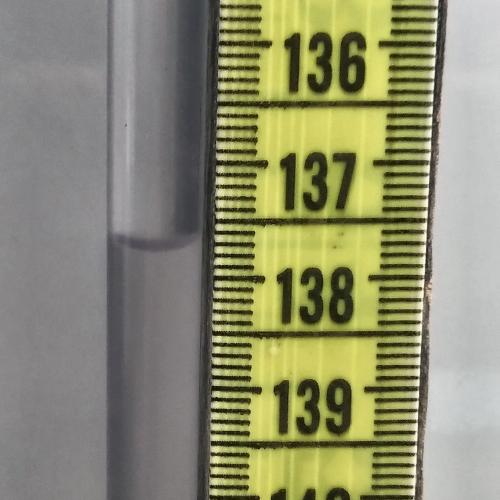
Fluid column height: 137.7 cm